Question: you may skip the following HTML code to proceed to actual question
'''
<!-- Some HTML Code-->
<table width="100%" height="100%" border="1">
<tr>
<td rowspan="03" width="20%">&nbsp;</td>
<td width="60%">&nbsp;</td>
<td rowspan="03" width="20%">&nbsp;</td>
</tr>
<tr>
<td>&nbsp;</td>
</tr>
<tr>
<td>&nbsp;</td>
</tr>
</table>
'''
the output of the above code will be somewhat like this

now i want i CSS Layer (a DIV) setup with the center-cell (red bordered cell) as its how to do it...
'''
#myLayer{
position: ? ;
left : ? ;
right : ? ;
top : ? ;
bottom : ? ;
padding : ? ;
width : * ;
height : * ;
z-index : 2 ;
}
'''
and where to place the '<div id="*"></div>' tag
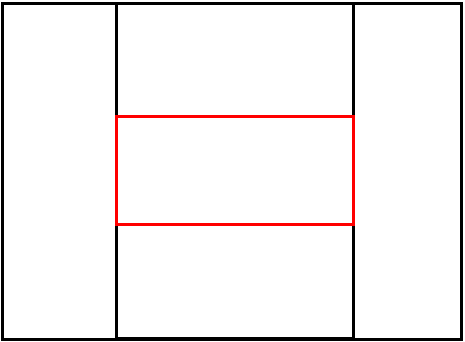
Answer: Not exactly sure if this is what you're trying to do, but you could give the red-bordered td an id and place the div inside of it. Then use the following CSS:
'''
#mainTD {
position: relative;
}
#myLayer {
position: absolute;
top: 0;
left: 0;
}
'''
I never use tables for layout so I don't know if this will react how I think it will, but this should make #myLayer's top, left, bottom, and right coordinates relative to the coordinates of its parent, #mainTD. So in the instance above, with top and left set to 0, #myLayer's top-left corner should be at #mainTD's top-left corner.